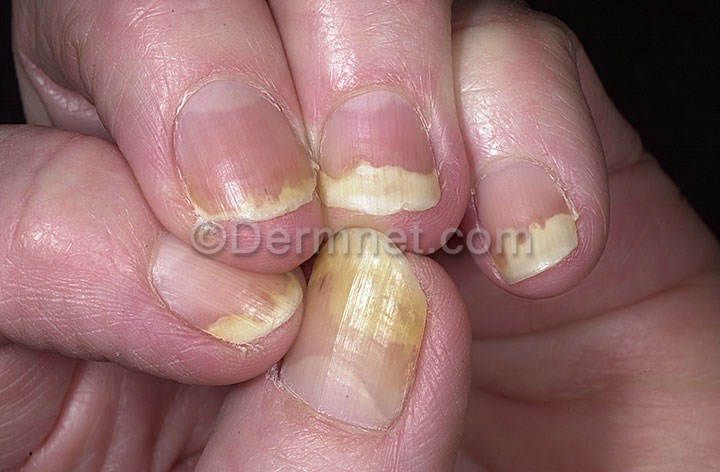
Disease: Nail Fungus and other Nail Disease